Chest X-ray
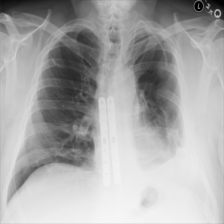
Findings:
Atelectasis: negative
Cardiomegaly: negative
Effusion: positive
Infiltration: negative
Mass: negative
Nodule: negative
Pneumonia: negative
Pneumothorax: negative
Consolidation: negative
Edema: negative
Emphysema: negative
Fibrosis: negative
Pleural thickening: positive
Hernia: negative